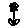
Label: flower